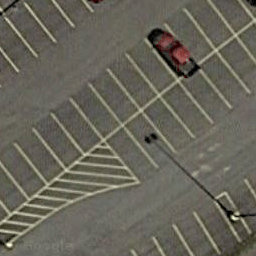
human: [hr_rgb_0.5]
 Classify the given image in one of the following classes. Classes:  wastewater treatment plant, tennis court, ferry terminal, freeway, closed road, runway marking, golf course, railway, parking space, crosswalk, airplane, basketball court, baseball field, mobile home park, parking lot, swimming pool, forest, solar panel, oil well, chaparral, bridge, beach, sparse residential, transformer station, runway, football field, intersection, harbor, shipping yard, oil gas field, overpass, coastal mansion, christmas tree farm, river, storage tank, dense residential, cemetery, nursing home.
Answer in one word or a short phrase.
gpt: parking space